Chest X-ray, PA view. Patient: 32 years old, sex M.
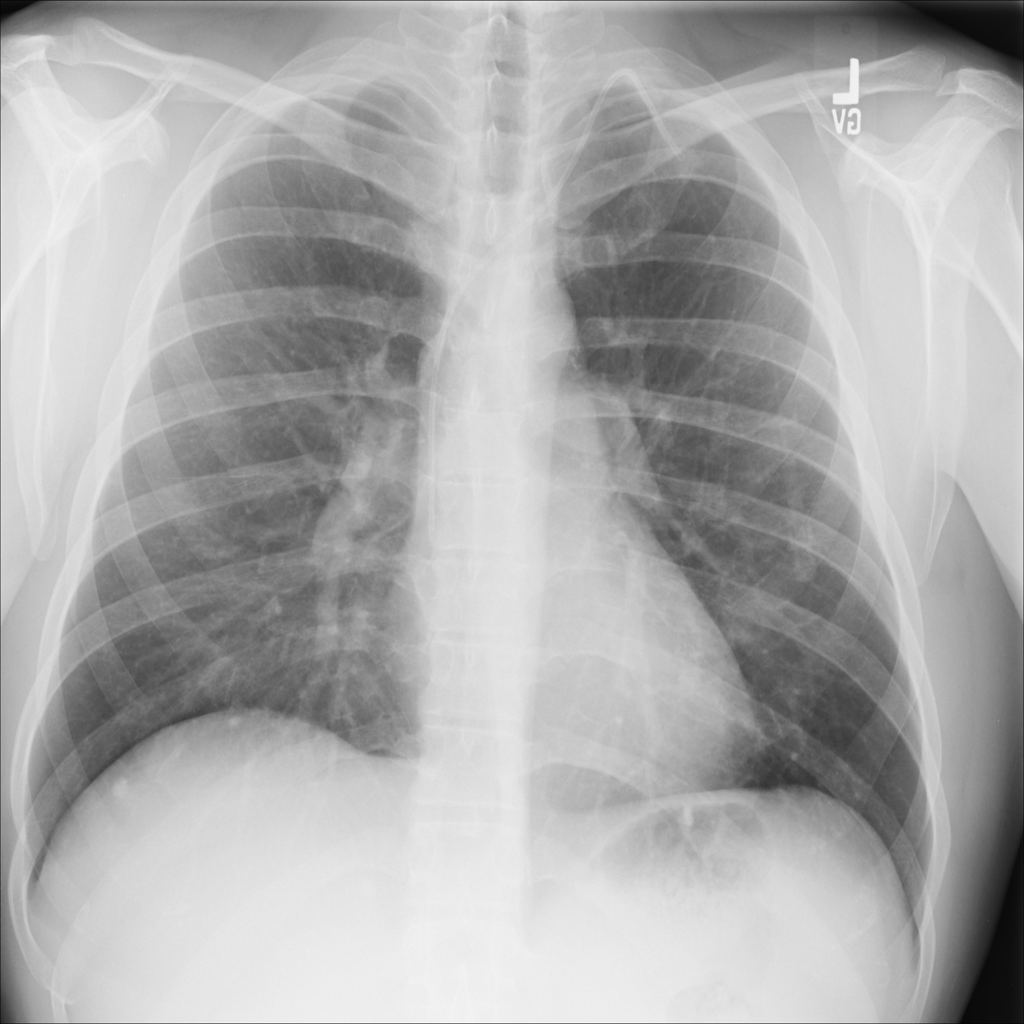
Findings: Infiltration